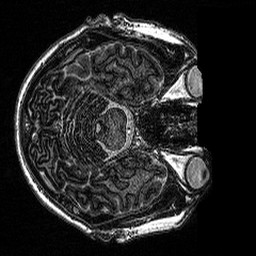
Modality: MP2RAGE
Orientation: axial
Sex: male
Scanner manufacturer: siemens
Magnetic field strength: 3 T
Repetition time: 5 s
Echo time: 0.00292 s